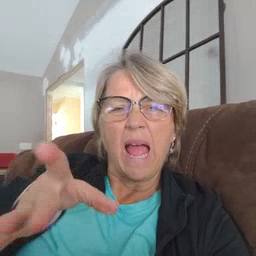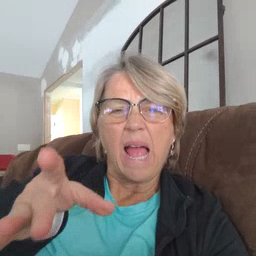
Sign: hate